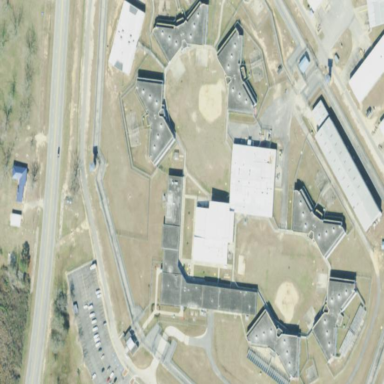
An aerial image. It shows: Prison.